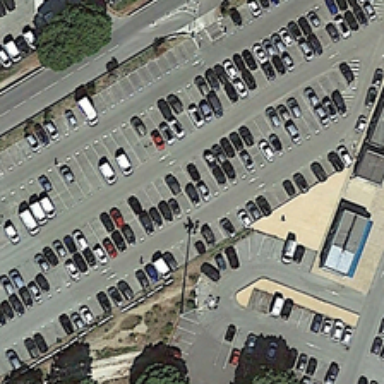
Several green trees are near a parking lot with many cars .